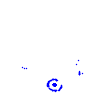
Particle: proton